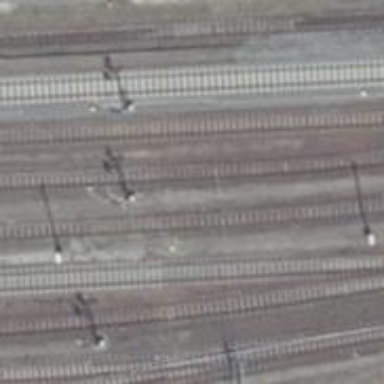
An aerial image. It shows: Railway track with electrified contact lines. This is siding track.